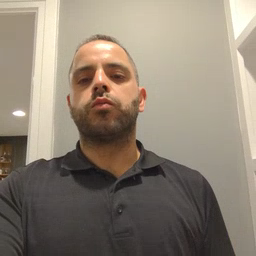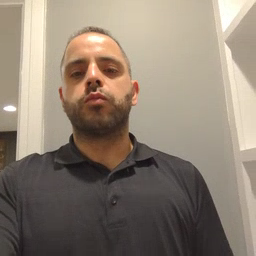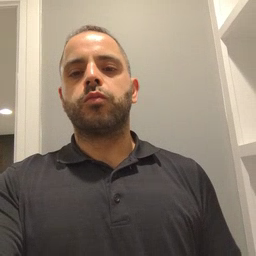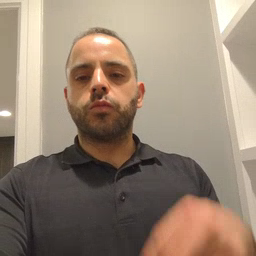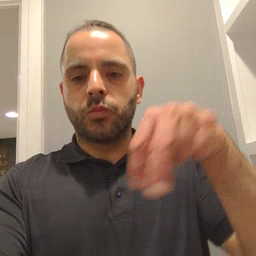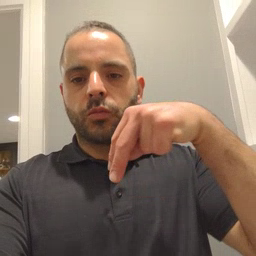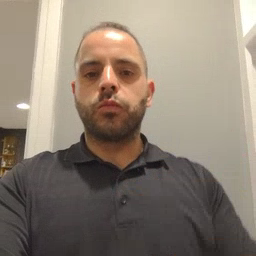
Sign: dance